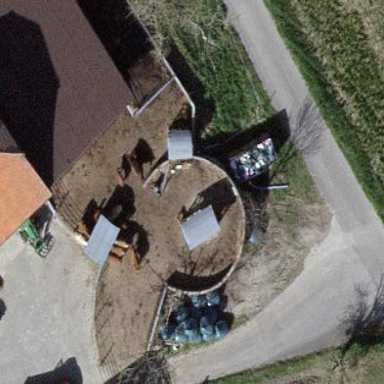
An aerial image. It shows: Fence surrounding equestrian pitch for leisure land activities.